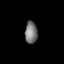
Tissue: lung
Cell type: Epithelial cells
Senescence score: 0.5642
Nuclear area (px): 263
Mean DAPI intensity: 122.08